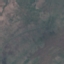
Land use / land cover class: HerbaceousVegetation